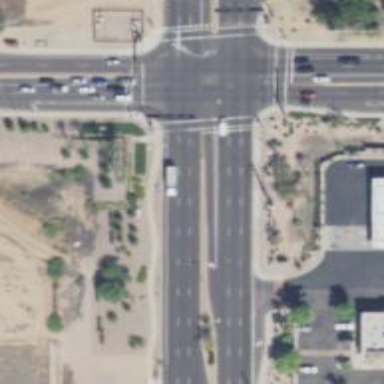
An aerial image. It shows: Solid stop line on the road marking.